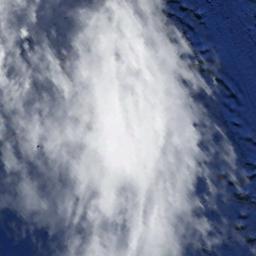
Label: cloud